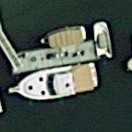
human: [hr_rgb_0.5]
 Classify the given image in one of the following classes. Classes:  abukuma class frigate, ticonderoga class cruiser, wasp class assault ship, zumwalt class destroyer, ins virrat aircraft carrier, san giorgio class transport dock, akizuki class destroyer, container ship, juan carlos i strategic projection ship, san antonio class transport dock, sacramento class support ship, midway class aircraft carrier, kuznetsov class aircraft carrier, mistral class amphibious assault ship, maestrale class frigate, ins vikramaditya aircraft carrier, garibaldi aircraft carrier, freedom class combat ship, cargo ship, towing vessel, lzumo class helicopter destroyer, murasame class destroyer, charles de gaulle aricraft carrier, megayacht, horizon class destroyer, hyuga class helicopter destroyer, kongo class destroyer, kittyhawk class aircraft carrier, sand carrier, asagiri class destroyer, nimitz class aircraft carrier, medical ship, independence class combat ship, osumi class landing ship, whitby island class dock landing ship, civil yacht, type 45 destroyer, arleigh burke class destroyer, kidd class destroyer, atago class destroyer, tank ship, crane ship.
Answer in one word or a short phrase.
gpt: Civil yacht